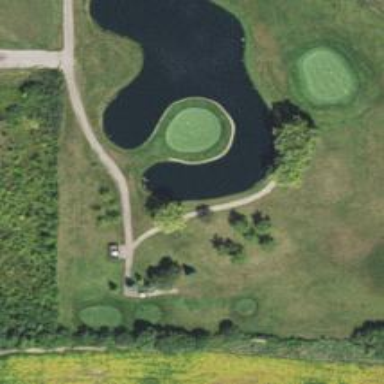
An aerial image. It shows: Path used for both walking and golf.